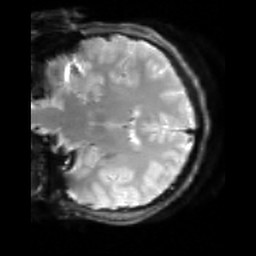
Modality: inplaneT2
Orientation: coronal
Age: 20
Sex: male
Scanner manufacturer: siemens
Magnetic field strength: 3 T
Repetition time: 5 s
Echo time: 0.034 s